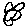
Label: flower